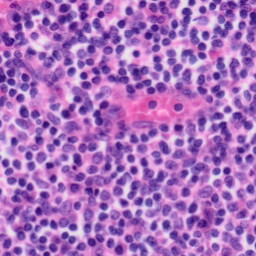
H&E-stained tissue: Tonsil